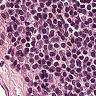
Metastatic tissue present: no